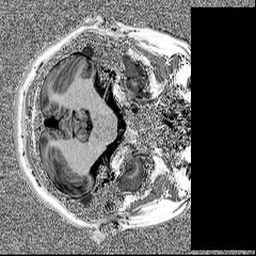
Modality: MP2RAGE
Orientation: axial
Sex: female